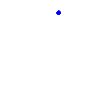
Particle: pion